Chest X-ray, PA view. Patient: 58 years old, sex M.
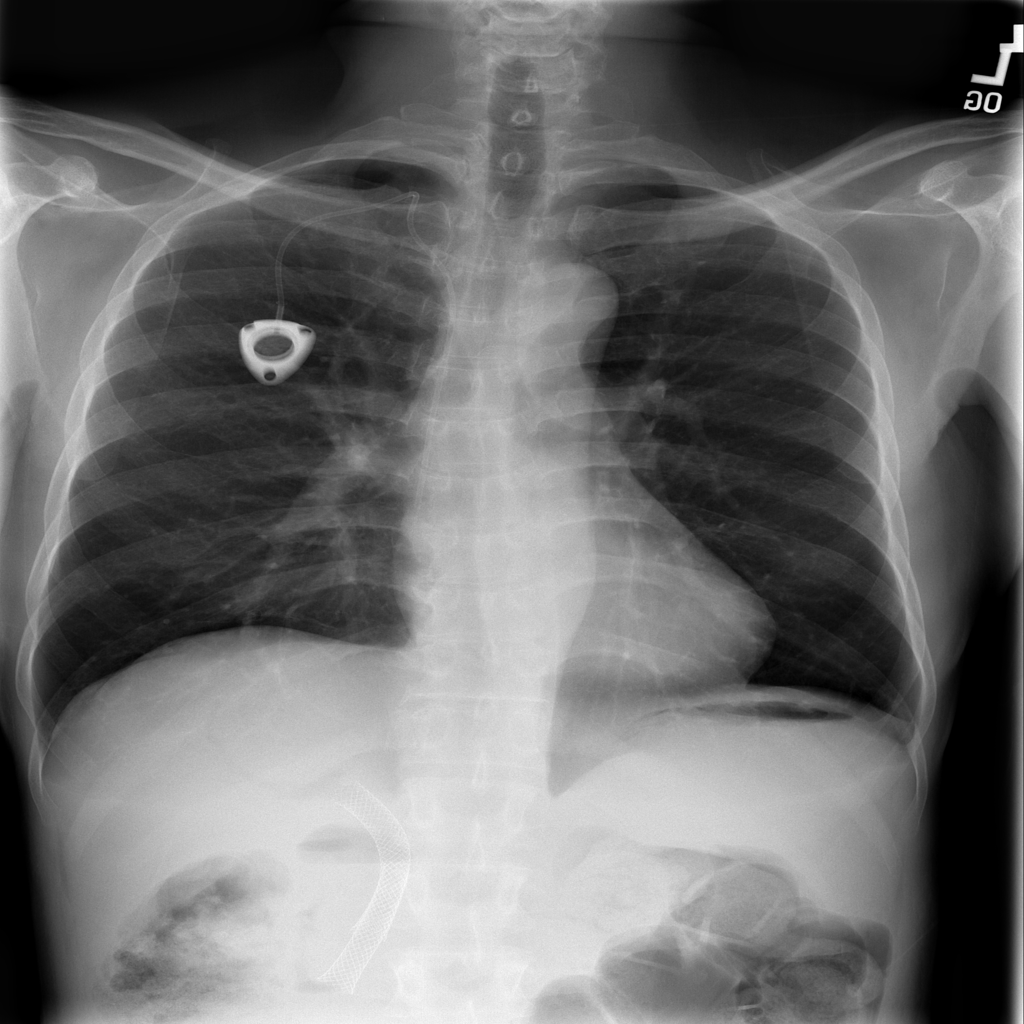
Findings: No Finding